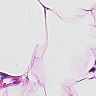
Metastatic tissue present: no